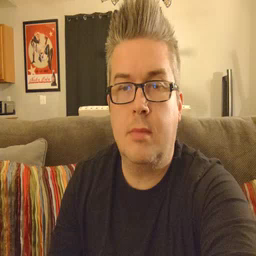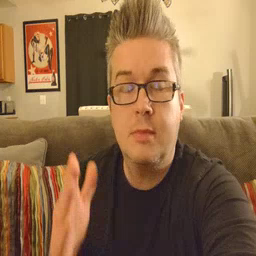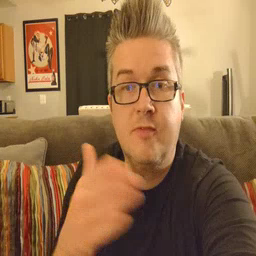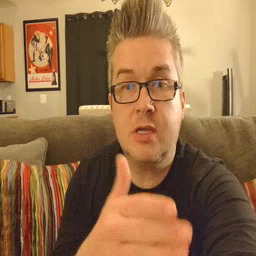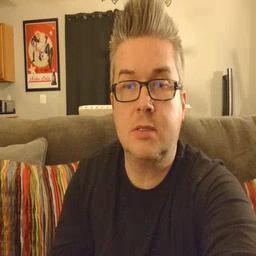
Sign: fish